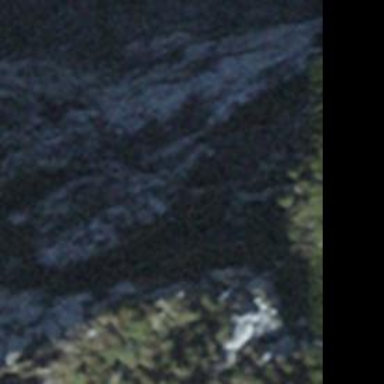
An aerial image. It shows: Natural cliff.